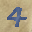
Label: 4